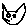
Label: cat